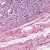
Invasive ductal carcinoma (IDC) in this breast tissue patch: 0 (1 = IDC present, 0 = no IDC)